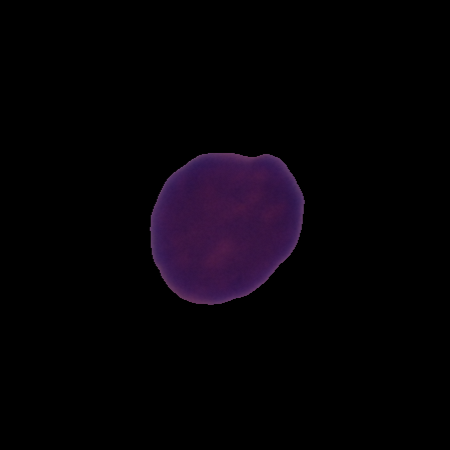
Label: healthy